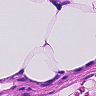
Metastatic tissue present: no